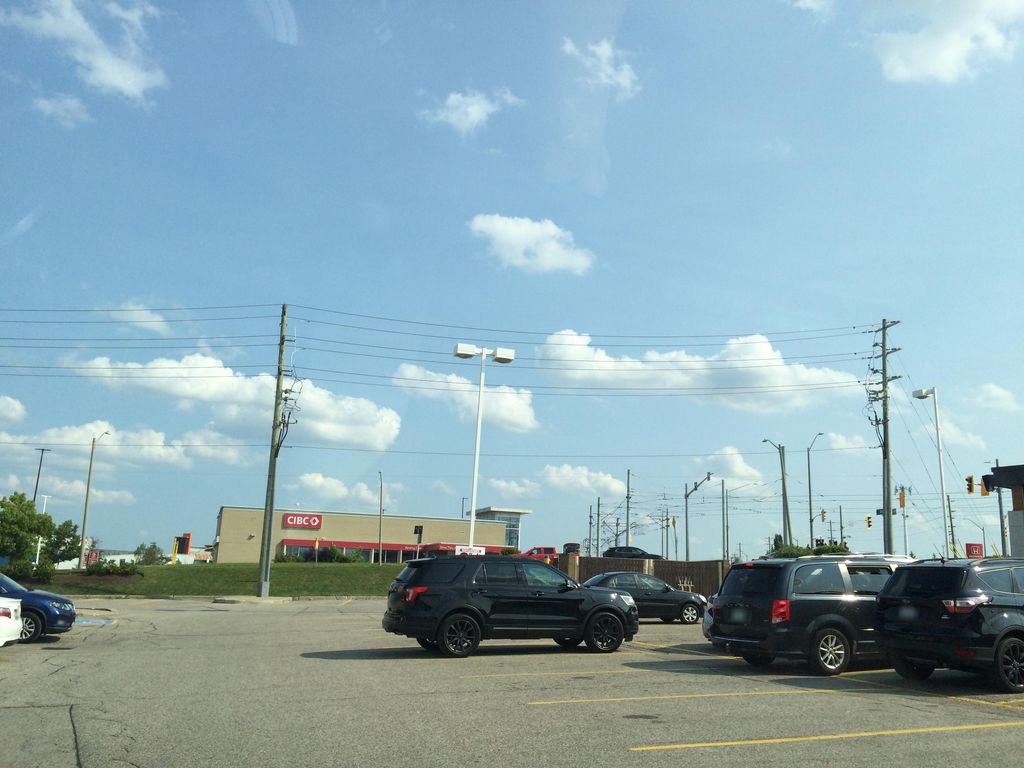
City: kitchener-waterloo